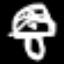
Label: mushroom